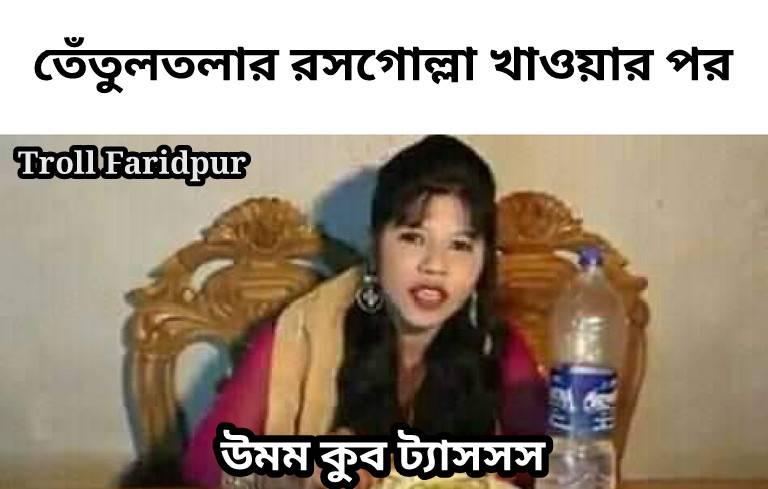
Caption: তেতুলতলার রসগোল্লা খাওয়ার পর      উমম কুব ট্যাসস
Label: non-hate